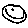
Label: smiley face